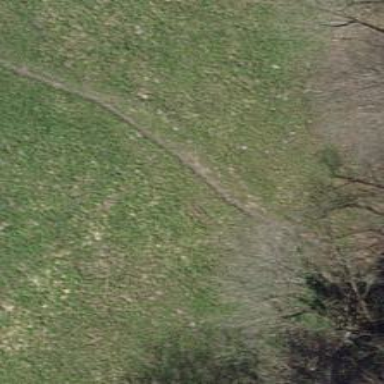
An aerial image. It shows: Gravel path.